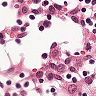
Metastatic tissue present: no